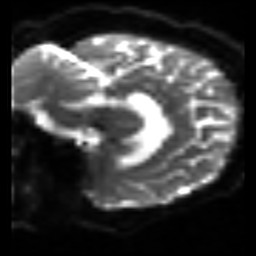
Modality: sbref
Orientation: sagittal
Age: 54
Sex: female
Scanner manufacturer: siemens
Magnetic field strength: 3 T
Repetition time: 3.2 s
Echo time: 0.081 s